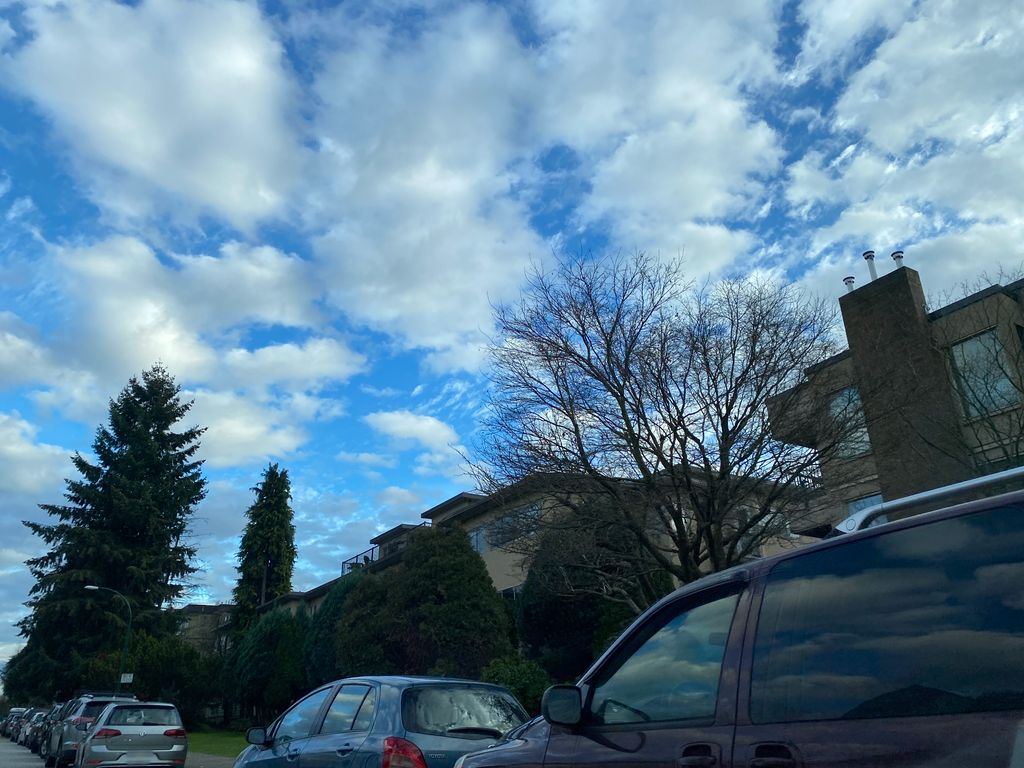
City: vancouver